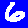
Digit: 6